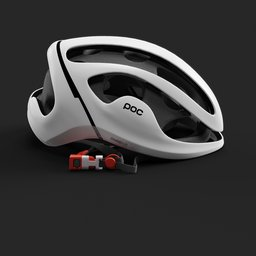
Label: tools